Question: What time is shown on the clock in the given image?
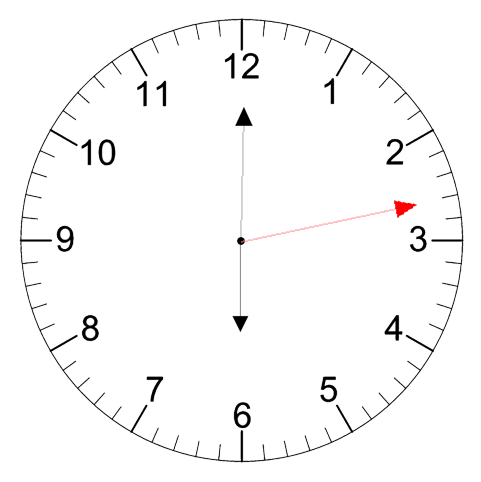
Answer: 06:00:13